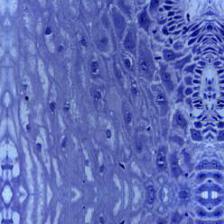
Diagnosis: Normal